Interaction volume radius: 5 \u00c5
Interaction volume height: 15 \u00c5
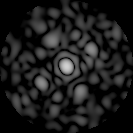
Disorder parameter: 0.85